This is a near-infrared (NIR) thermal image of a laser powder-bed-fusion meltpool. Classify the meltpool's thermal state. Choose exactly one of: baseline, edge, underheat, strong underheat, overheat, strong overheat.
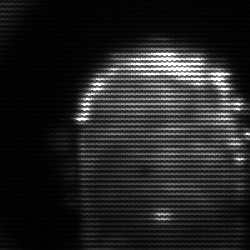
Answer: baseline